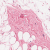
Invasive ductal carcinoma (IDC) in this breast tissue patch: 0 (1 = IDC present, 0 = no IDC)